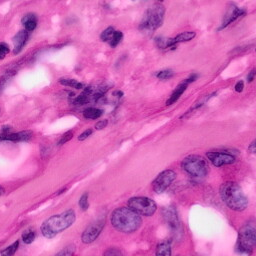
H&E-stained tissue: Pancreatic